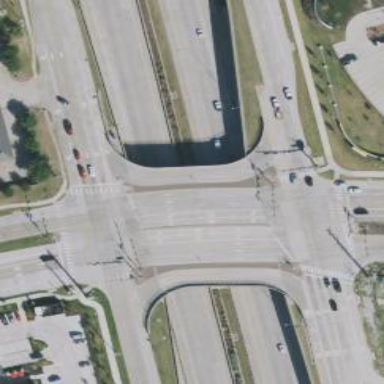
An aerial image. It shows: Secondary link road crossing over bridge.